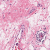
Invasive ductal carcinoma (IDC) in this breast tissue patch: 0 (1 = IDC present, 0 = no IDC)